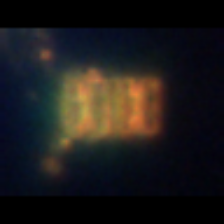
Taxon: Chaetoceros
Group: Diatoms